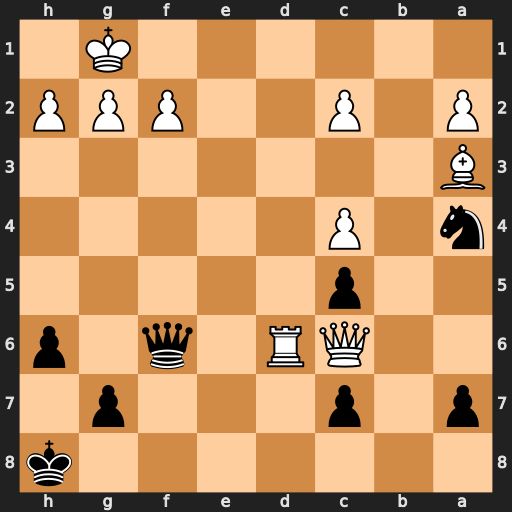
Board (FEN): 7k/p1p3p1/2QR1q1p/2p5/n1P5/B7/P1P2PPP/6K1
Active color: b
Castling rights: -
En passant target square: -
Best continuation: Qa1+ Bc1 Qxc1+ Rd1 Qxd1#